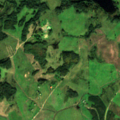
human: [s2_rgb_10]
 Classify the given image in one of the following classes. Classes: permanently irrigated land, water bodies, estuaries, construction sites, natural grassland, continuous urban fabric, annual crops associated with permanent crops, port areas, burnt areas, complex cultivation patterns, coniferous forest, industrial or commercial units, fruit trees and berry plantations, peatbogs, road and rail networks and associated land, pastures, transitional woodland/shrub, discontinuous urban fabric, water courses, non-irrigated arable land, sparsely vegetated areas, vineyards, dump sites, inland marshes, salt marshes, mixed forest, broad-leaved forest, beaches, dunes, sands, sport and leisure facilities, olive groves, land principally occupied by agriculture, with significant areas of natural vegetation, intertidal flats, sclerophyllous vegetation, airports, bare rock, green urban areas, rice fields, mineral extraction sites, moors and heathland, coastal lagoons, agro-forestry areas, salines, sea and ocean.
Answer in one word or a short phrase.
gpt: complex cultivation patterns, land principally occupied by agriculture, with significant areas of natural vegetation, broad-leaved forest